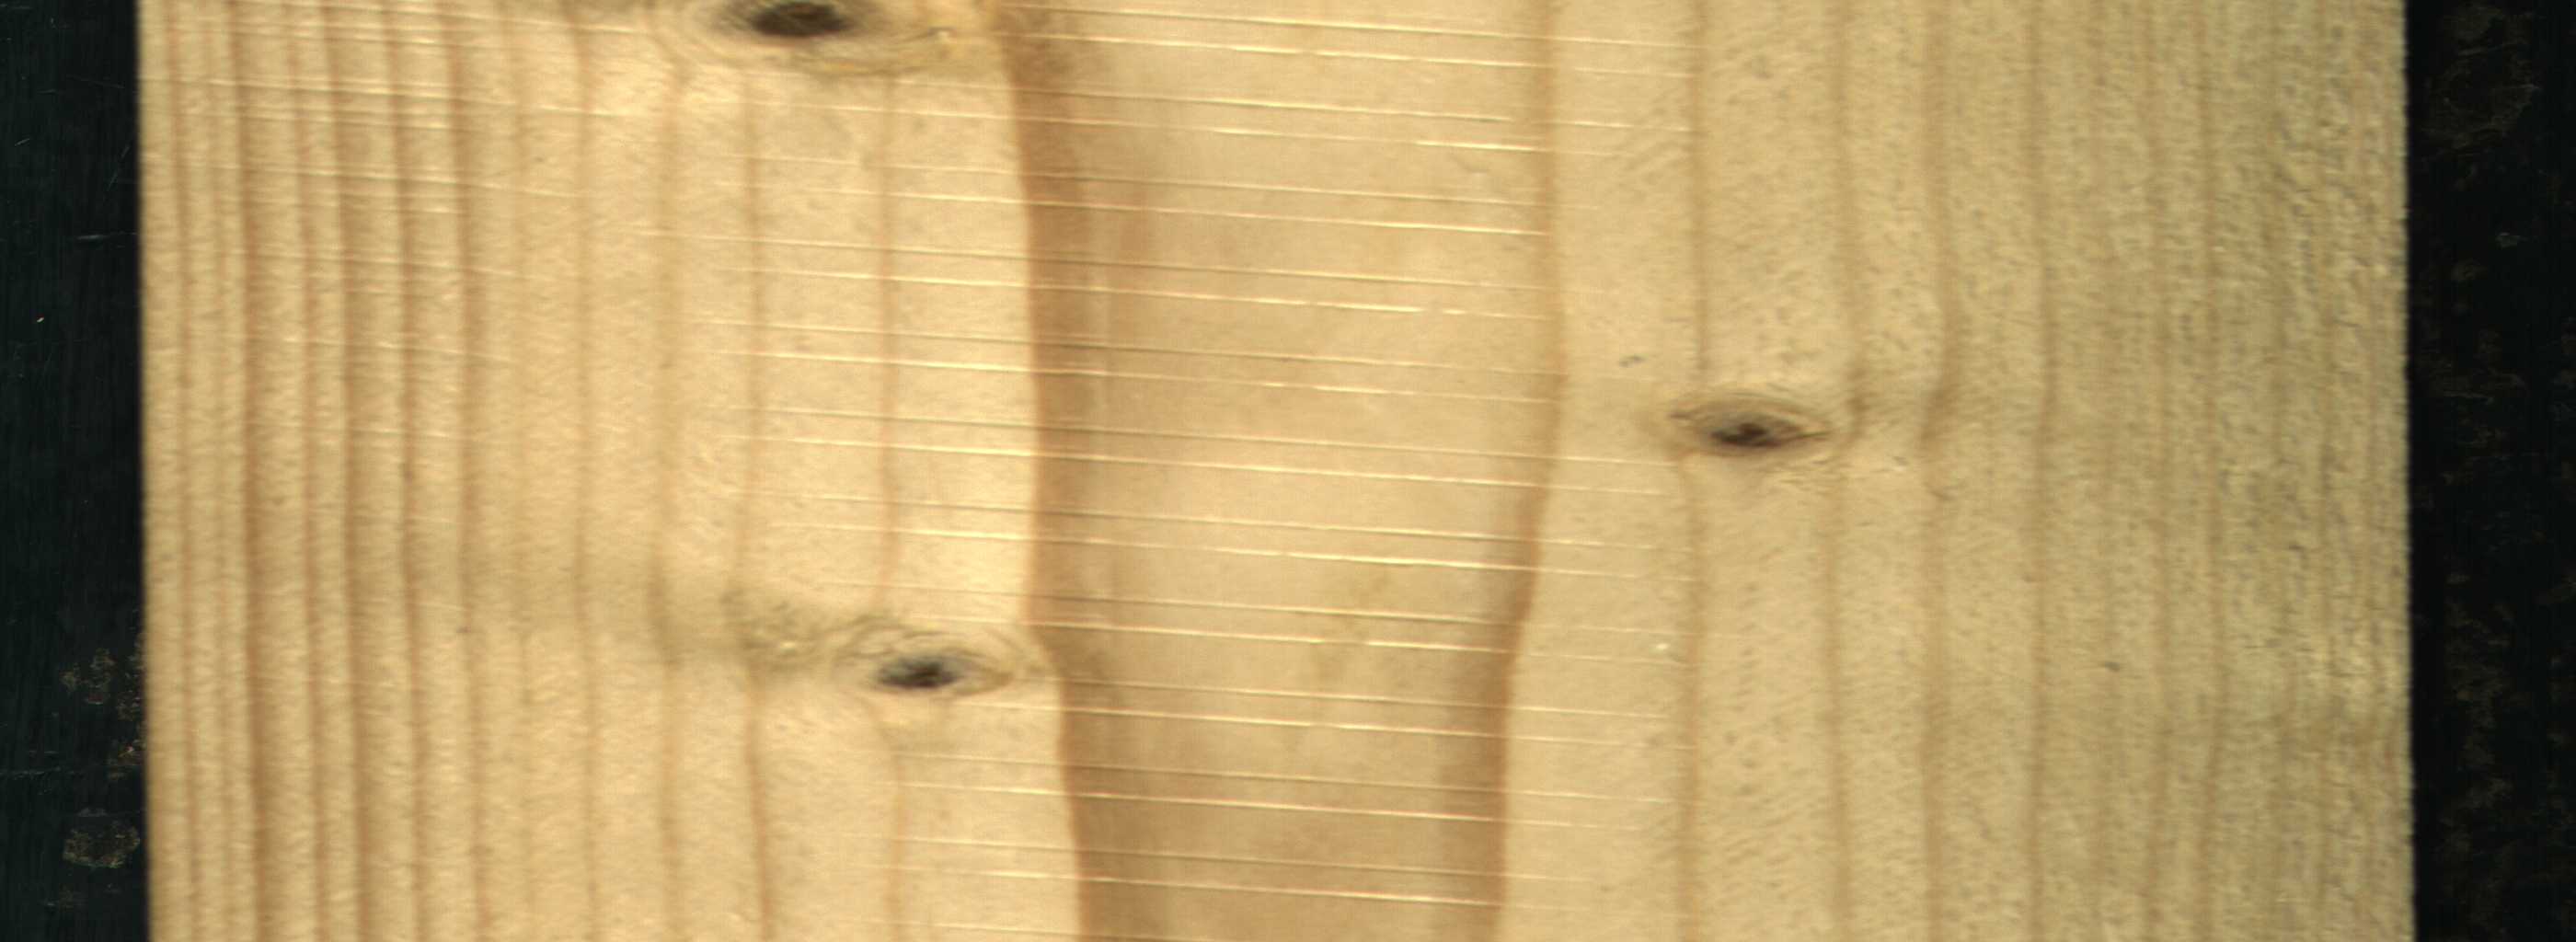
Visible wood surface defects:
Live_Knot
Live_Knot
Live_Knot